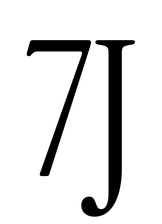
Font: InstrumentSerif-Regular